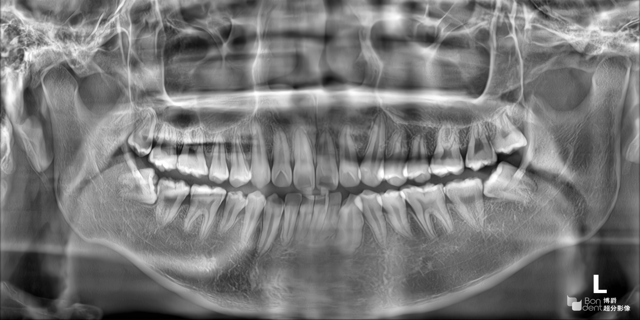
adult